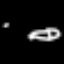
Label: pencil